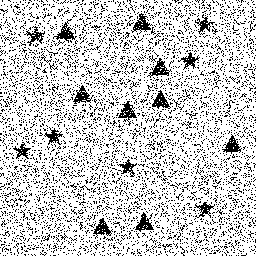
Squares: 0
Triangles: 9
Stars: 7
Total shapes: 16